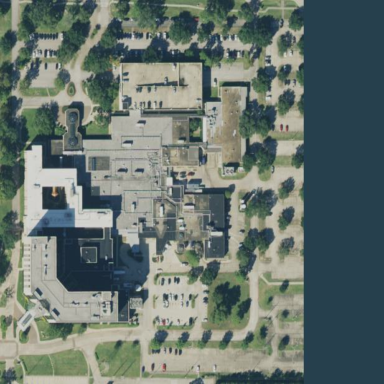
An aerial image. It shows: Hospital providing healthcare services.